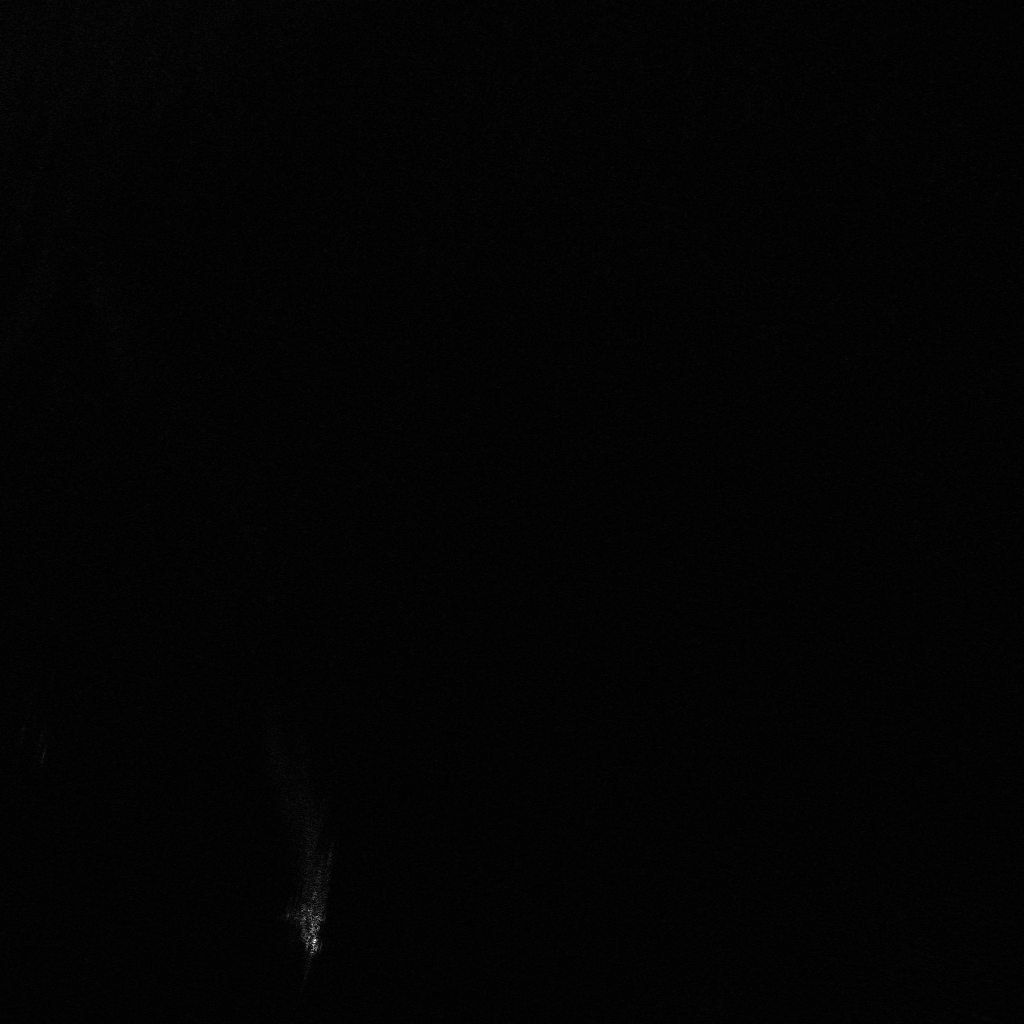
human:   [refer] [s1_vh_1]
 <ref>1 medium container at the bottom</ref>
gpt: <box>[[27, 89, 33, 92, 90]]</box>